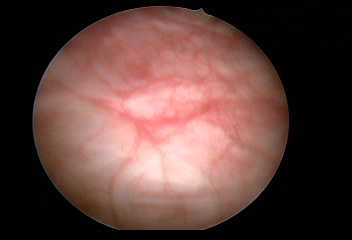
Modality: WLC
Class: Normal mucosa
Bladder cancer association: No